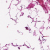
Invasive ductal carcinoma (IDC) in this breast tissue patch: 0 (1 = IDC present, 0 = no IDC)